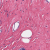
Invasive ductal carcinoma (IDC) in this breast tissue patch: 1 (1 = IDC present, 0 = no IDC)